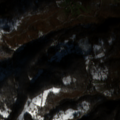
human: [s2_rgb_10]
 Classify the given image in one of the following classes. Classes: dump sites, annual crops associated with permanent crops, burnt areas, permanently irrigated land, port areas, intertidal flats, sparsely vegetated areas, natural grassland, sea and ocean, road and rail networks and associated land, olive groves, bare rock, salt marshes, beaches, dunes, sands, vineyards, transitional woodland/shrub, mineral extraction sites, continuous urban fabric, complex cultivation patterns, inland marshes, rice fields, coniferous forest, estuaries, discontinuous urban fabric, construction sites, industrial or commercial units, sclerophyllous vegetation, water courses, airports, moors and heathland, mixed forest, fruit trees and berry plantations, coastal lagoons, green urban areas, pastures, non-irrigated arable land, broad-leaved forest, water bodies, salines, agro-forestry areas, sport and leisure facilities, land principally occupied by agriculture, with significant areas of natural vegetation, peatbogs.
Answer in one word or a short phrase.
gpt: land principally occupied by agriculture, with significant areas of natural vegetation, broad-leaved forest, transitional woodland/shrub